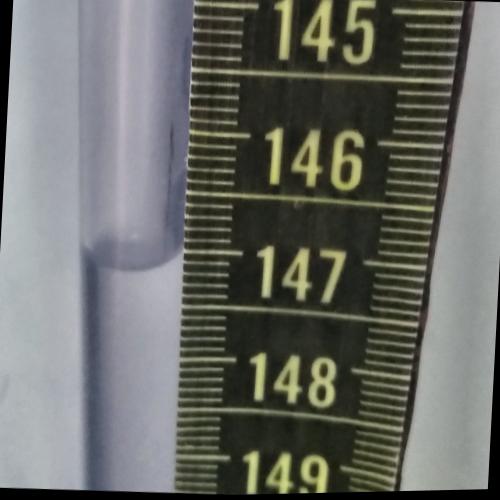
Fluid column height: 147.1 cm